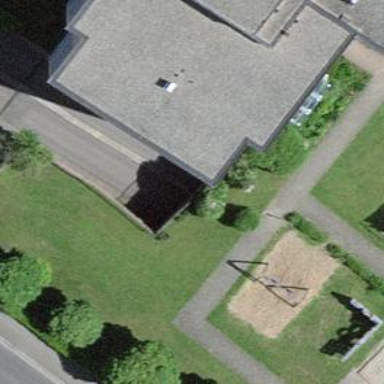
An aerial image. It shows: Parking entrance.